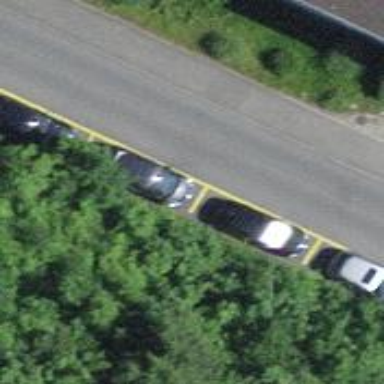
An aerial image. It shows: Parking lane with parallel orientation.